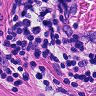
Metastatic tissue present: no